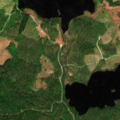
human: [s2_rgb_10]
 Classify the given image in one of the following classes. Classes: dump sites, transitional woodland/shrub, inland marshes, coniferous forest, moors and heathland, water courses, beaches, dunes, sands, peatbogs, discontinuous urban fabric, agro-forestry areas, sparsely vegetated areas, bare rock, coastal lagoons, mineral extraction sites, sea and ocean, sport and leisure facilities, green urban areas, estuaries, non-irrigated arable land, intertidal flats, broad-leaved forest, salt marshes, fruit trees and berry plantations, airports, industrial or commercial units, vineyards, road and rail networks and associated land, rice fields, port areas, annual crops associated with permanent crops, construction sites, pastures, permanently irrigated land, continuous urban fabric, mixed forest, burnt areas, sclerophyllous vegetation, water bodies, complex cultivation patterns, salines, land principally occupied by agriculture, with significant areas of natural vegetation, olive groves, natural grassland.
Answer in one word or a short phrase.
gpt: coniferous forest, transitional woodland/shrub, water bodies